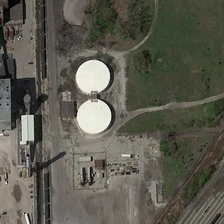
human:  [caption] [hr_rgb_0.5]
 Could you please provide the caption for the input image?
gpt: two storage tanks are near several buildings and a piece of green meadow .

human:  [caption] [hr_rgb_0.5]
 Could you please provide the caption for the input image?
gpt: two storage tanks are near several buildings and a piece of green meadow .

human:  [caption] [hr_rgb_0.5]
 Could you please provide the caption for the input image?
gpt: two storage tanks are near several buildings and a piece of green meadow .

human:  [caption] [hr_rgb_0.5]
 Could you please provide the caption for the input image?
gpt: two storage tanks are near several buildings and a piece of green meadow .

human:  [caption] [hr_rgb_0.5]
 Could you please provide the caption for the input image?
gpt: two storage tanks are near several buildings and a piece of green meadow .